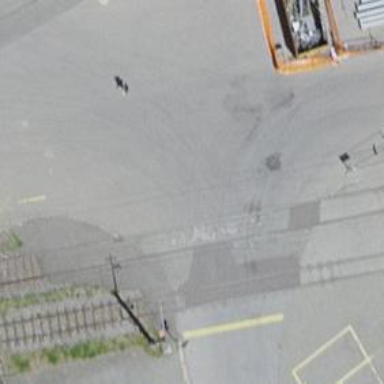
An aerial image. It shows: Level crossing along the railway.